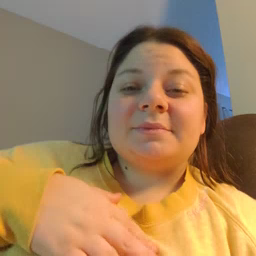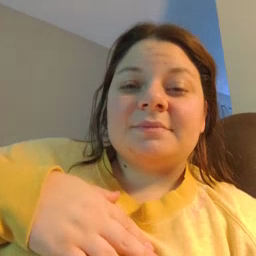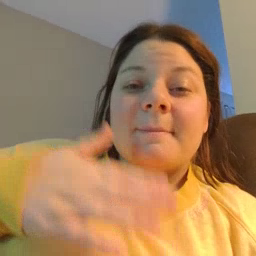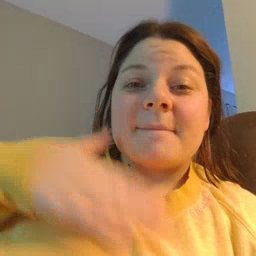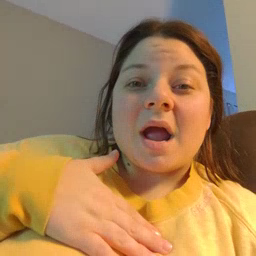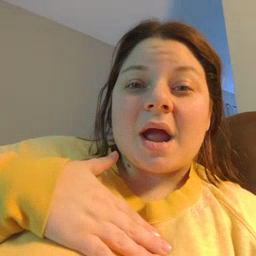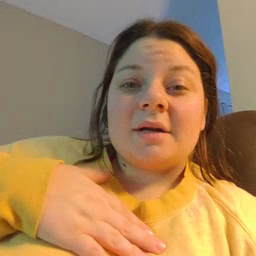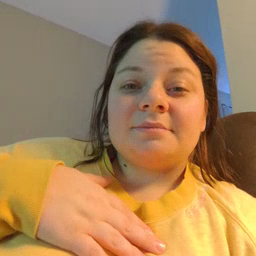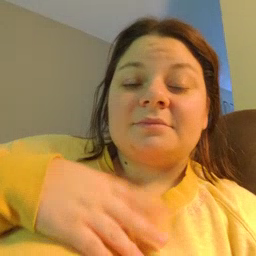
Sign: minemy